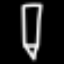
Label: pencil